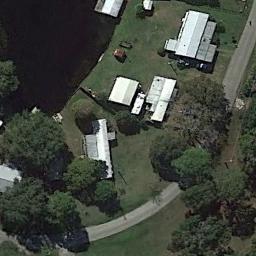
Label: medium_residential